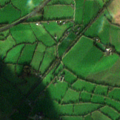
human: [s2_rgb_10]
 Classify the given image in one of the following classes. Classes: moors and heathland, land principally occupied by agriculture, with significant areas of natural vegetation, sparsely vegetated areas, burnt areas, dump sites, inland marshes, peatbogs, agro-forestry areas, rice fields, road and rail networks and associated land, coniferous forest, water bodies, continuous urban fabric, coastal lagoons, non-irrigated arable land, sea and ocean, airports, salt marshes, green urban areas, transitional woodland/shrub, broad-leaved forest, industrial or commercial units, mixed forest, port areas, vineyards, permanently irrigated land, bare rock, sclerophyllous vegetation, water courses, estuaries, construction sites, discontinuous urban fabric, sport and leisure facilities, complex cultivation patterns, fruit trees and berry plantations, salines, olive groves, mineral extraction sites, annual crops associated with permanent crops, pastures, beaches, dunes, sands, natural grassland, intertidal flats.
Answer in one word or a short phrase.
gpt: non-irrigated arable land, pastures